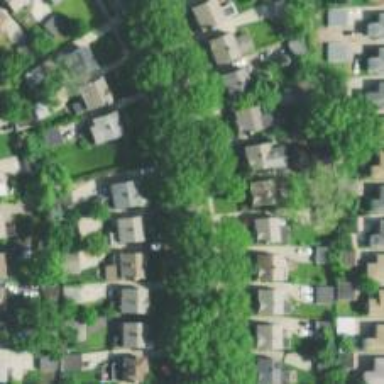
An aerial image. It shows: Residential road.